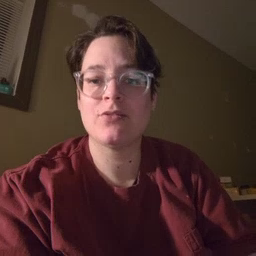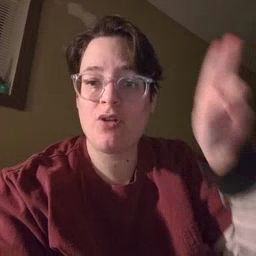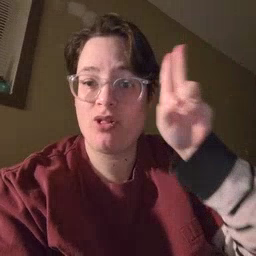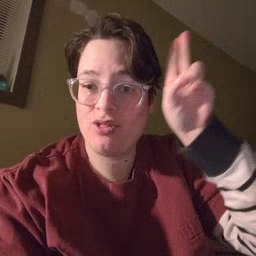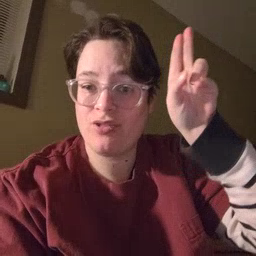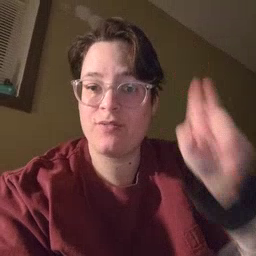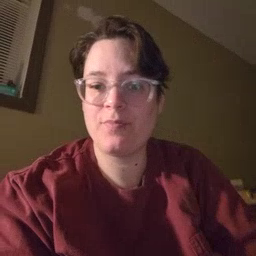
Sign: uncle